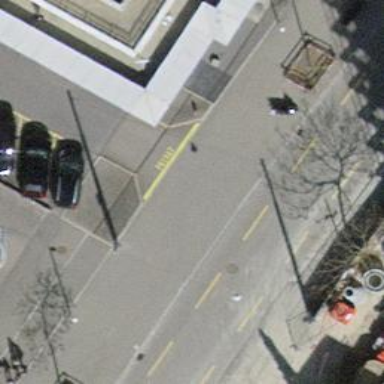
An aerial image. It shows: Unmarked crossing with traffic calming table on the road.